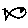
Label: fish